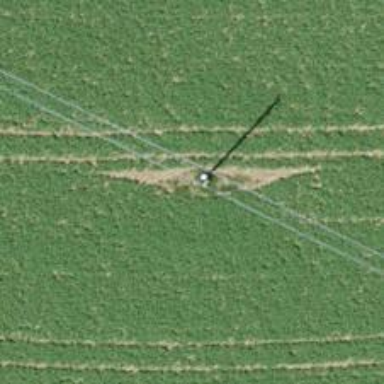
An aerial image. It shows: Utility pole in the area.